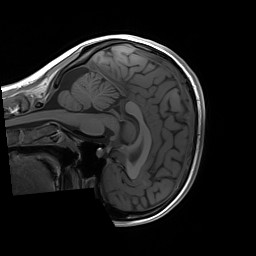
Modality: T1w
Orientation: sagittal